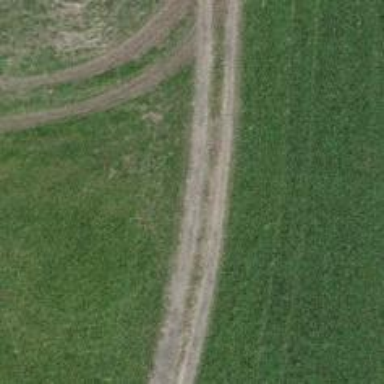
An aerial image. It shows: Gravel track with track type of grade3.